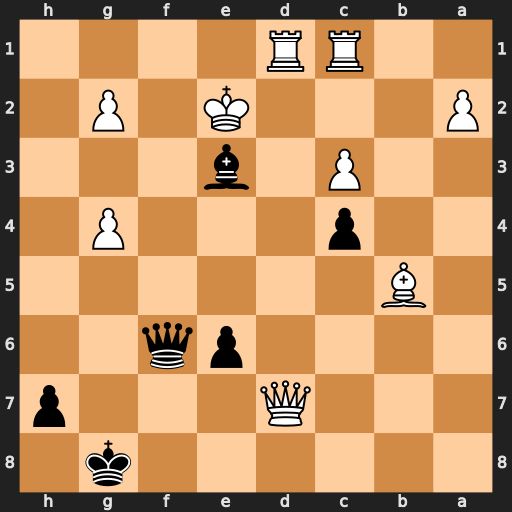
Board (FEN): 6k1/3Q3p/4pq2/1B6/2p3P1/2P1b3/P3K1P1/2RR4
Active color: b
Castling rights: -
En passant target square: -
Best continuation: Qf2#